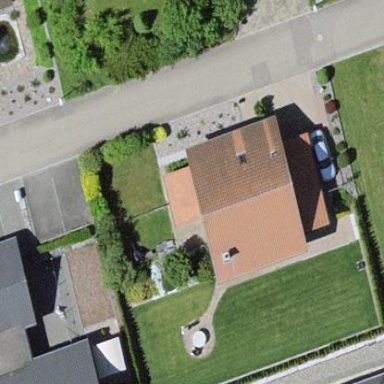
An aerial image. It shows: Simple and straightforward house.